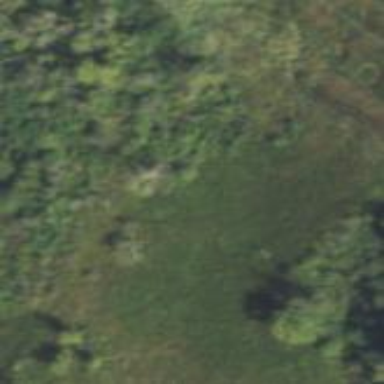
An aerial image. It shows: Beautiful wet meadow natural wetland.